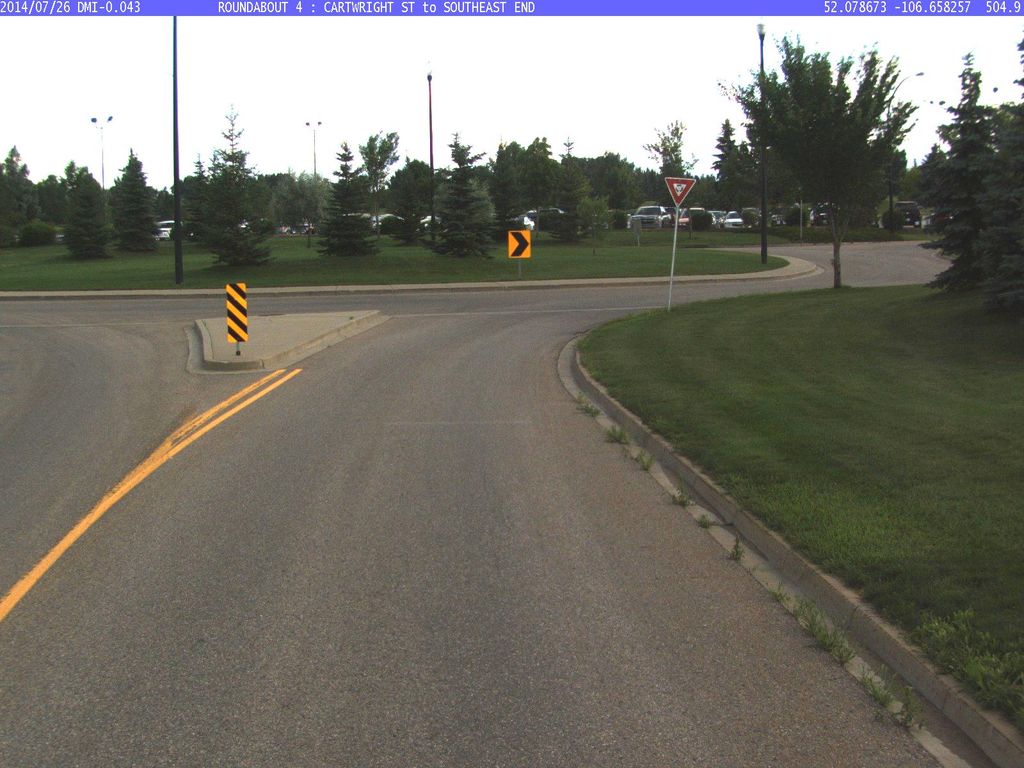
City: saskatoon